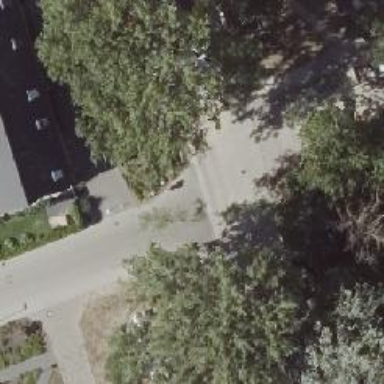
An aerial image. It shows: Residential road paved with concrete.